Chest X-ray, PA view. Patient: 62 years old, sex M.
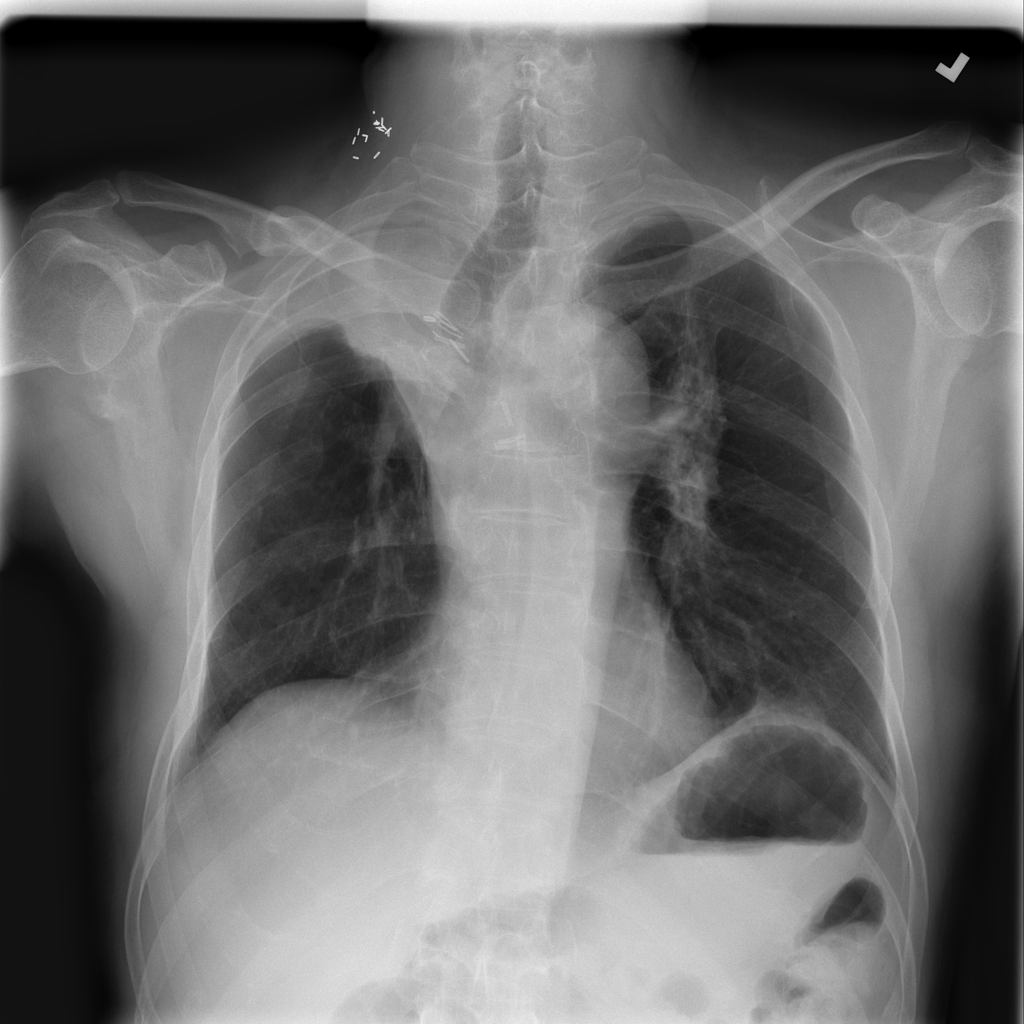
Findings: Atelectasis, Mass